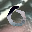
Label: 0